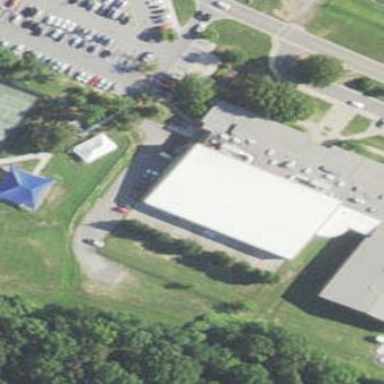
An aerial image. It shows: Sports centre building.